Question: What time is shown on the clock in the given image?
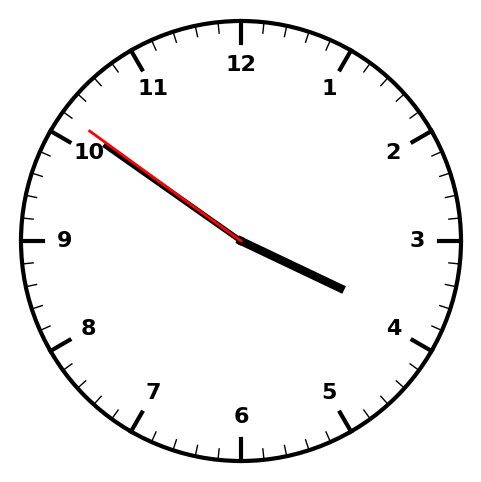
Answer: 03:50:51